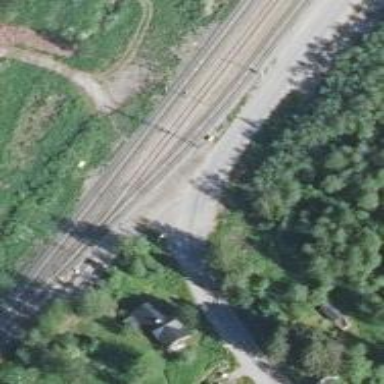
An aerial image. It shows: Railway track with electrified contact lines. This is siding track.